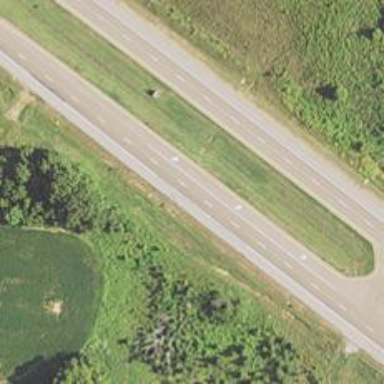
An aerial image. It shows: Trunk expressway with asphalt surface. It is dual carriageway.